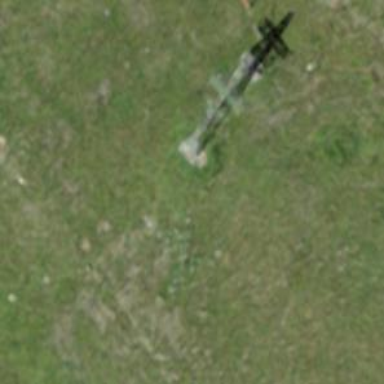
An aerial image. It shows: Pylon for aerialway.